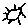
Label: sun